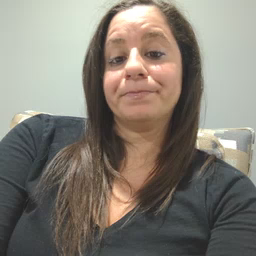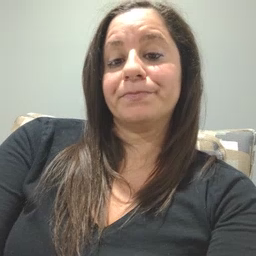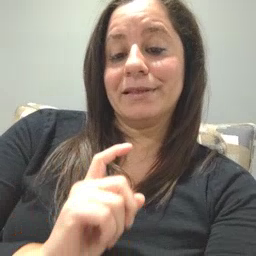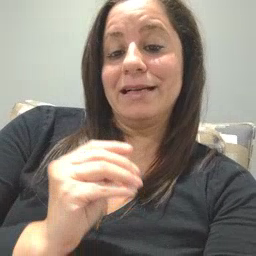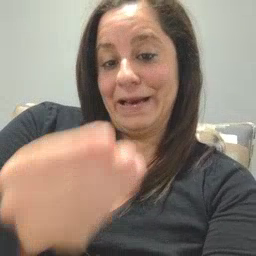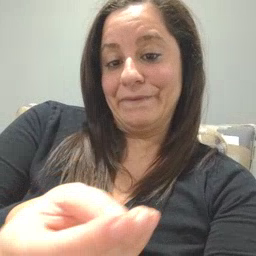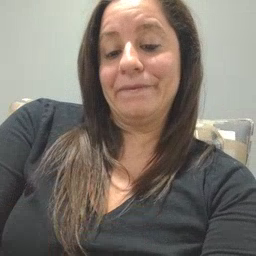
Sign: give